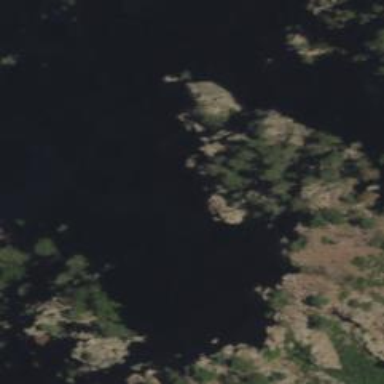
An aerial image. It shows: Natural cliff.